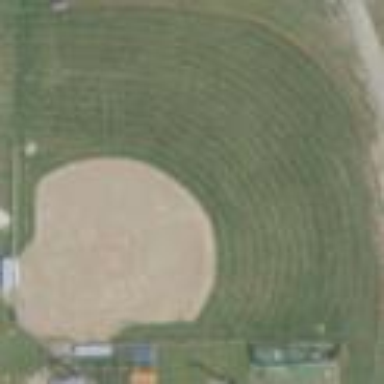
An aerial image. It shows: Baseball pitch for leisure land activities.